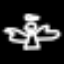
Label: angel